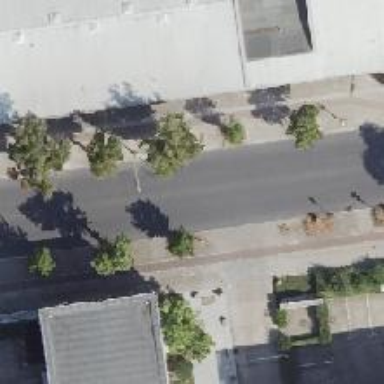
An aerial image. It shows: There is parking obstacle present in the area.